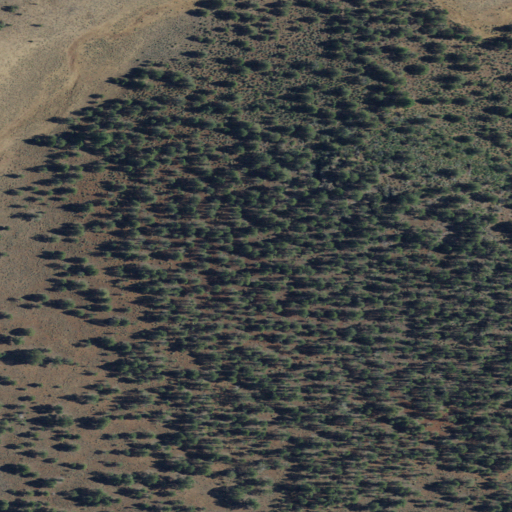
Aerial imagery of mountain in California named Deer Hill containing shrub, evergreen forest, and grassland